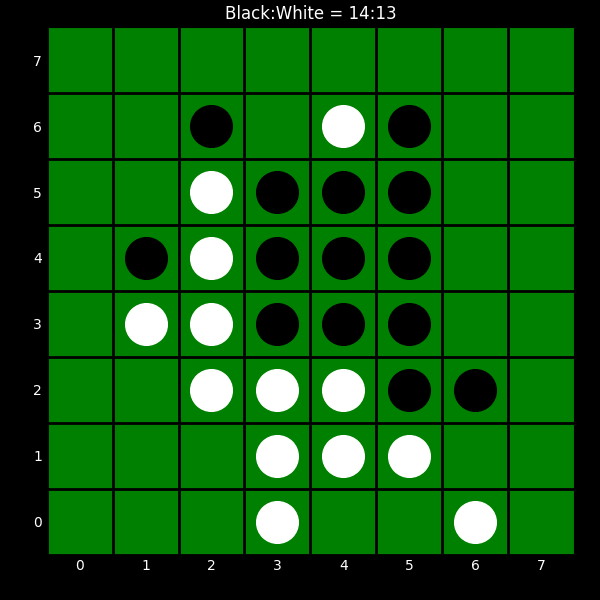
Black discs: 14
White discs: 13